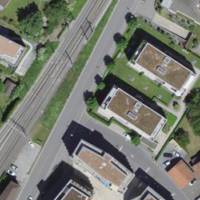
EUNIS habitat code: 54
Species observed at this site:
Lamium galeobdolon